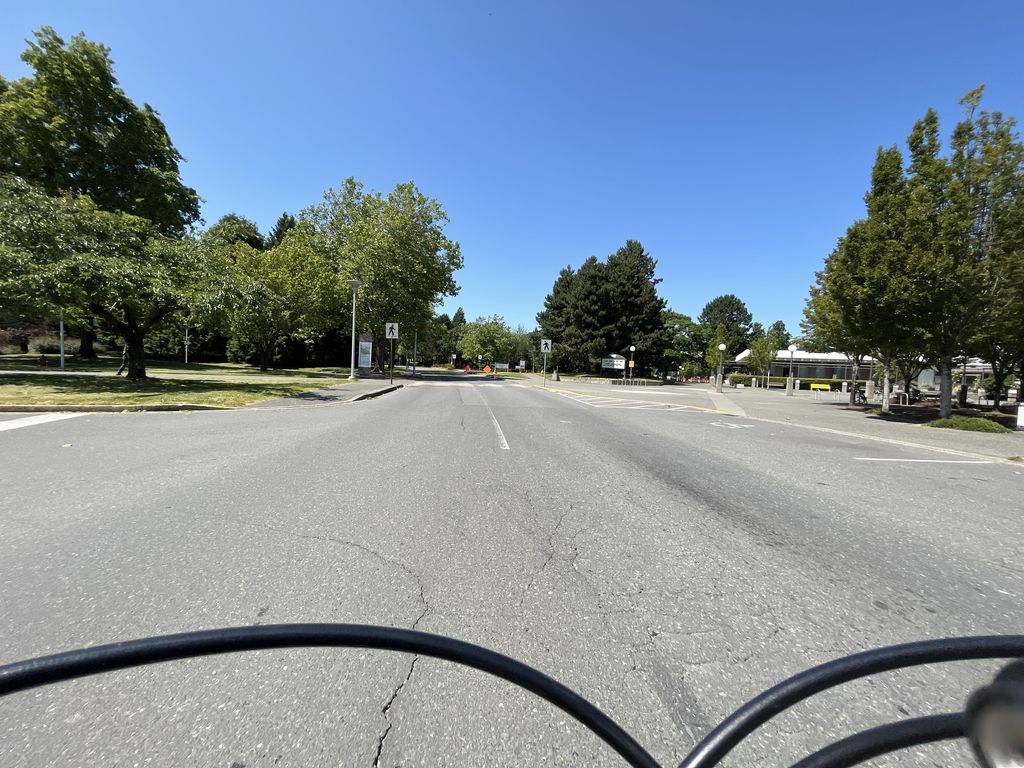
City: victoria